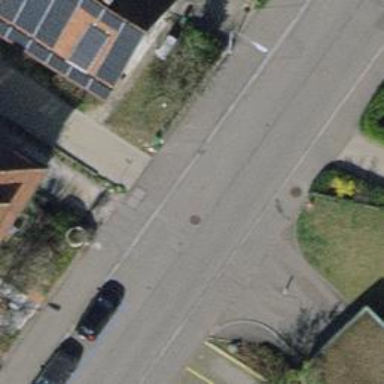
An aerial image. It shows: Service road with paving stones.